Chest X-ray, AP view. Patient: 57 years old, sex F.
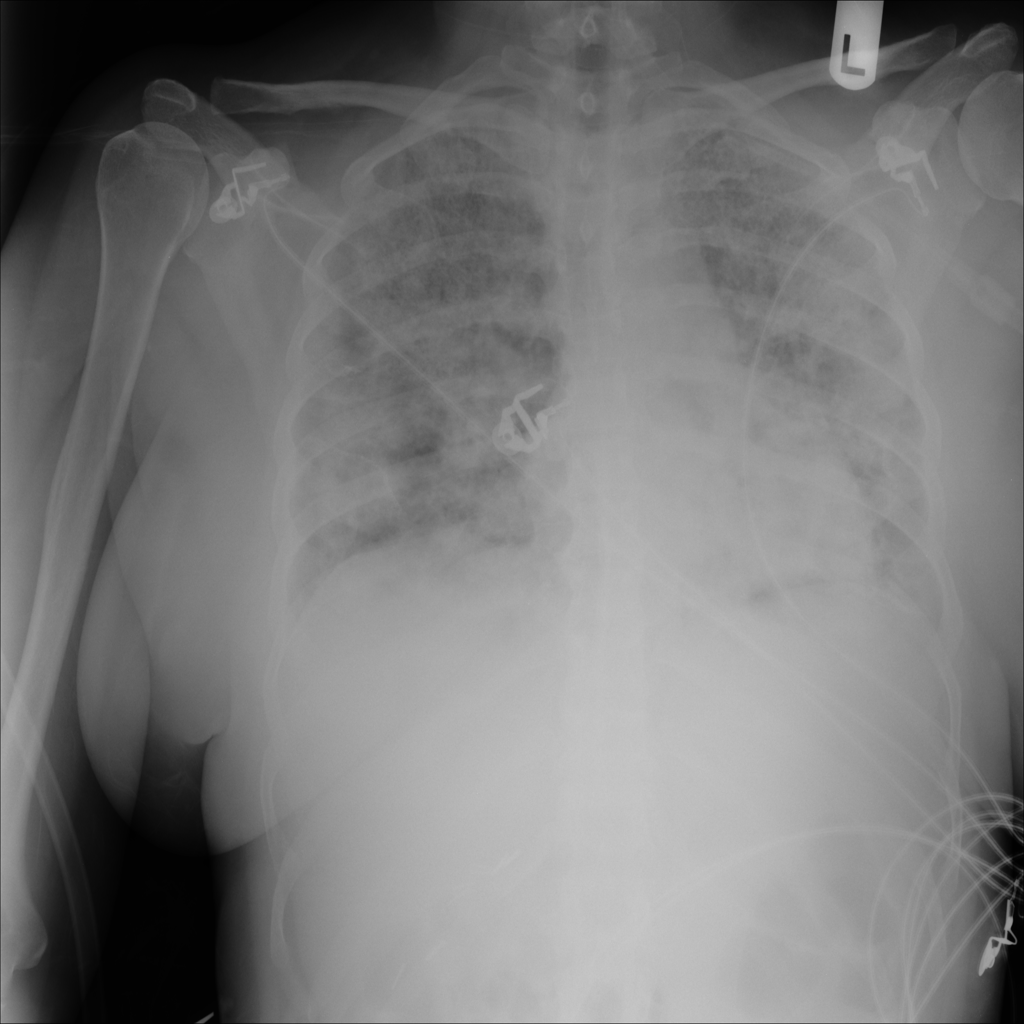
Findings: Infiltration, Mass, Nodule